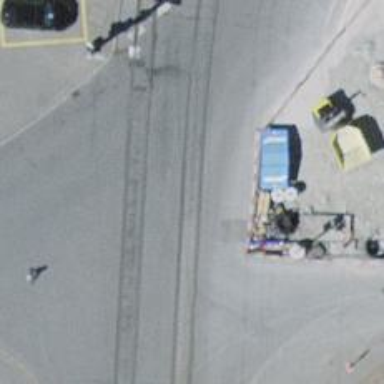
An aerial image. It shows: Railway level crossing.